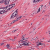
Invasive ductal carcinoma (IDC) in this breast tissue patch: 1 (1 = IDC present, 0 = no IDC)